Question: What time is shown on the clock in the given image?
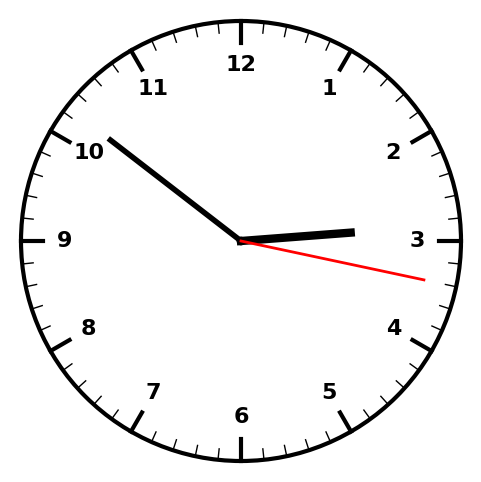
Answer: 02:51:17